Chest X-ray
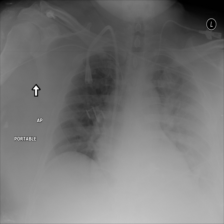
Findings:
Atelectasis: negative
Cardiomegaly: negative
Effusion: negative
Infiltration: negative
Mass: negative
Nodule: negative
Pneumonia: negative
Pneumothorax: negative
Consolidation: negative
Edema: negative
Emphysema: negative
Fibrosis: negative
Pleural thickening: negative
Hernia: negative